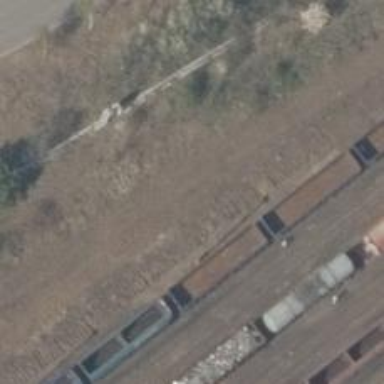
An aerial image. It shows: Abandoned railway yard.